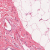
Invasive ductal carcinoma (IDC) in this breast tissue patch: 0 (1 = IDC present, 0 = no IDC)